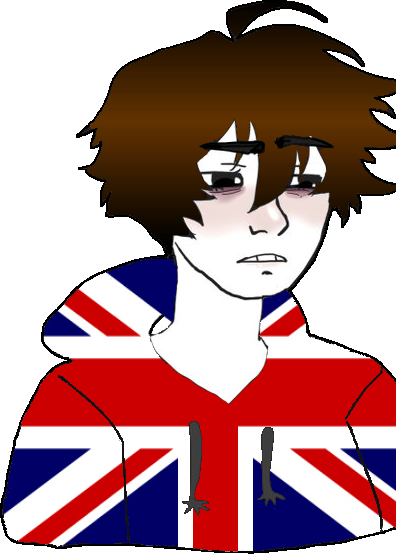
Label: 5_Twinkjak